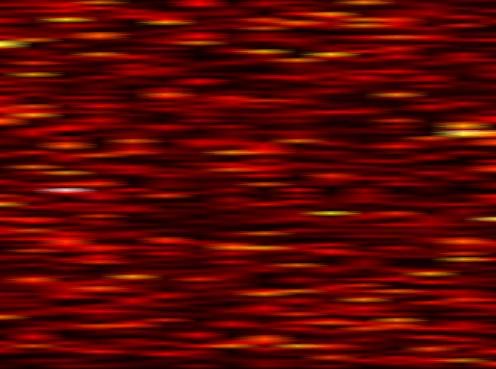
Label: OFDM